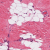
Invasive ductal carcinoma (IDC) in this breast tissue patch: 0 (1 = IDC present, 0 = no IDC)